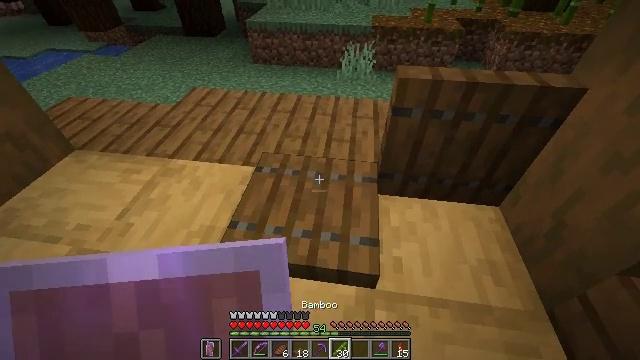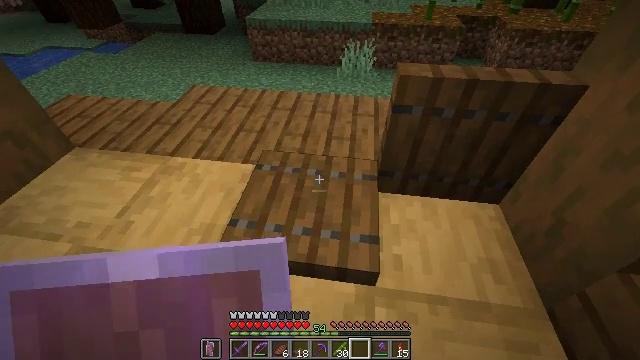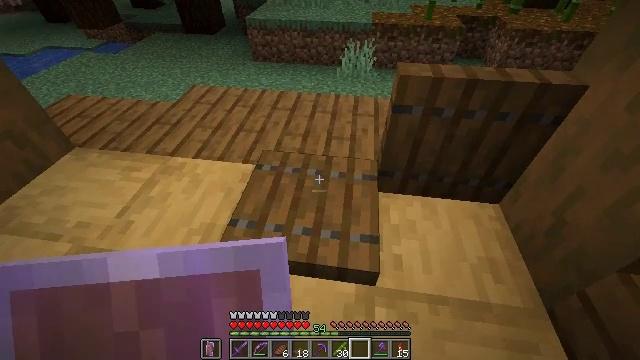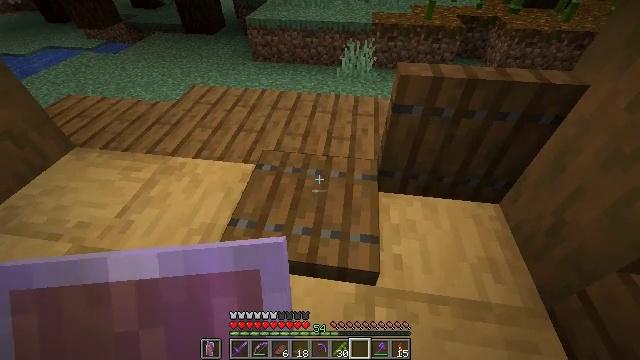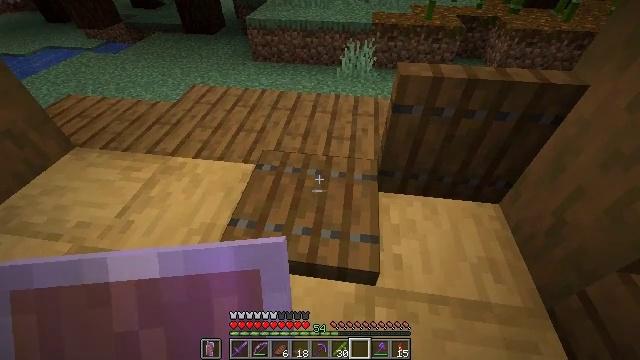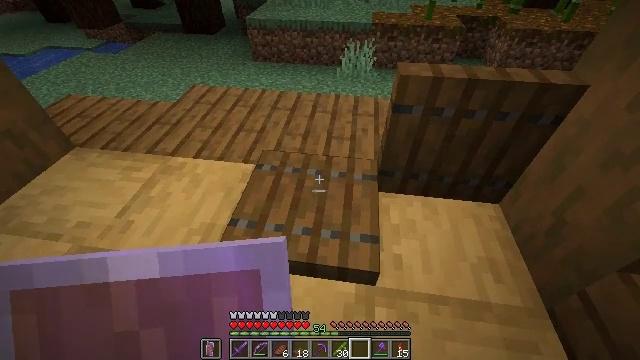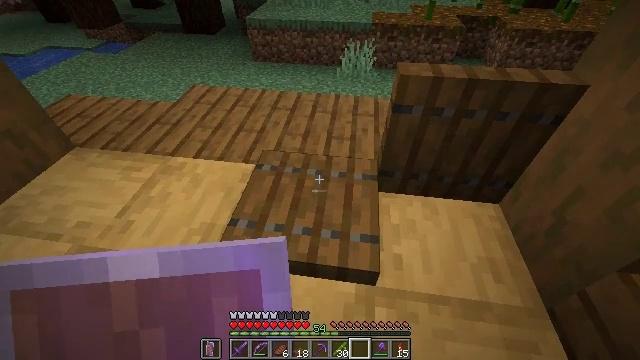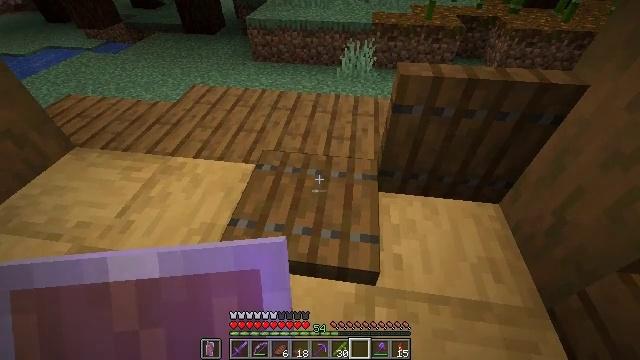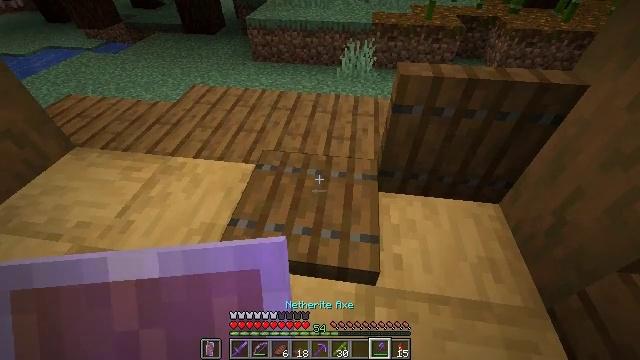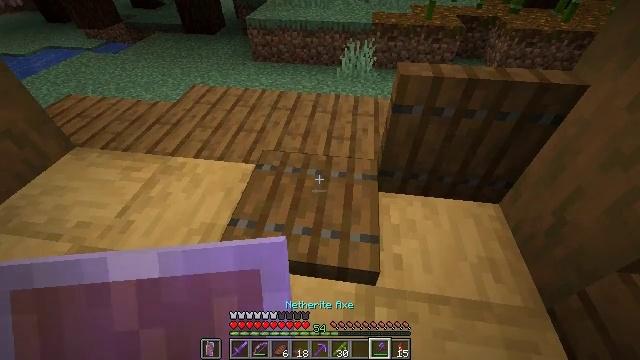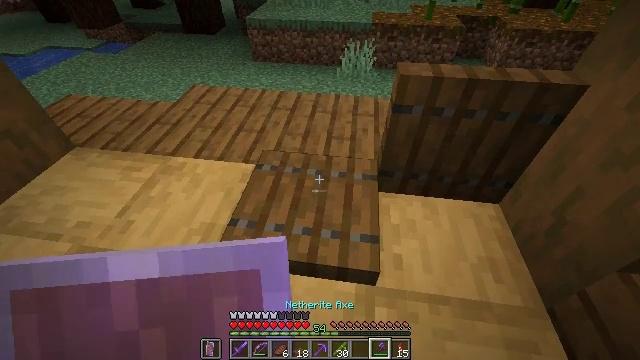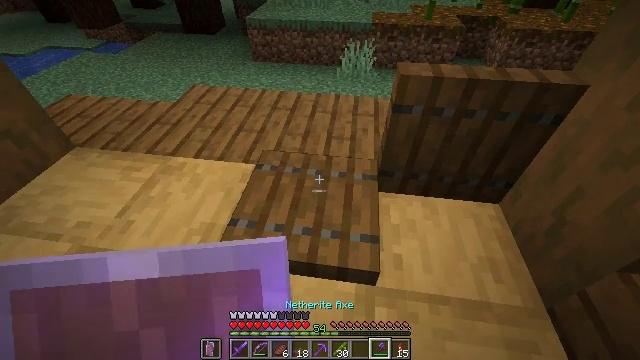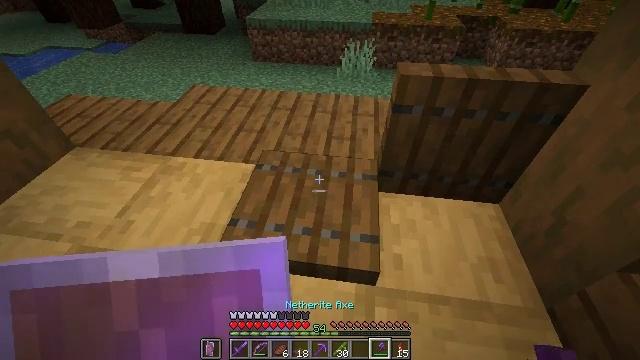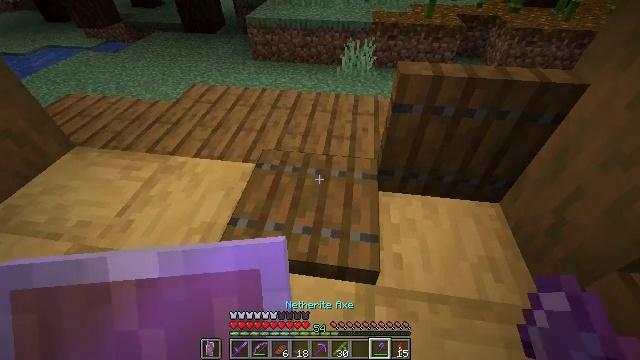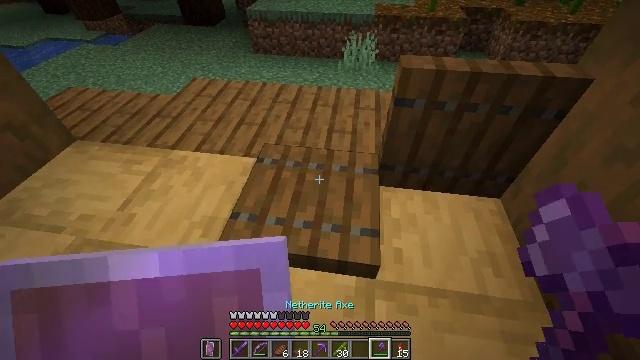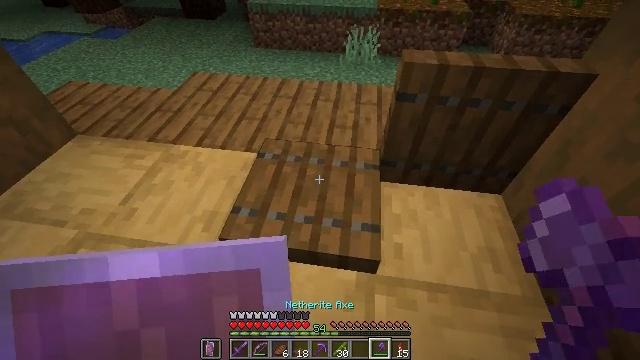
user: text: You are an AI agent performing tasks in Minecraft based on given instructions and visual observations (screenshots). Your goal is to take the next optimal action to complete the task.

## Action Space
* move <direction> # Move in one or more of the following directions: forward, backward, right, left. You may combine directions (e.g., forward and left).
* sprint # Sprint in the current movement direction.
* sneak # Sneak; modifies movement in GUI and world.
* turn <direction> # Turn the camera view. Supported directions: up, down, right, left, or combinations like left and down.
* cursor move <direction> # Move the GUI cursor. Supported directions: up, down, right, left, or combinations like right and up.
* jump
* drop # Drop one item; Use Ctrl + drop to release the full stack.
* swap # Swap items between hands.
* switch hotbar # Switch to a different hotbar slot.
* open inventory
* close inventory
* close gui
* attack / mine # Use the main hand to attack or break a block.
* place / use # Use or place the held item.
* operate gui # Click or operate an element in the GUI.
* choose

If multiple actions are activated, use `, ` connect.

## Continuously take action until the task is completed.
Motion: motion action
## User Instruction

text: Mine the spruce trapdoor by breaking it.
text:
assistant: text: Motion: no_op
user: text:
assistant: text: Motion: no_op
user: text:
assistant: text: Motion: no_op
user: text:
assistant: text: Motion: no_op
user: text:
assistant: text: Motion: no_op
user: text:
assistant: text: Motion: no_op
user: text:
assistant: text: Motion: no_op
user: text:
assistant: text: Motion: no_op
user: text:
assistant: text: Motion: no_op
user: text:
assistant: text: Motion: no_op
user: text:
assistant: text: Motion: no_op
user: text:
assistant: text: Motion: no_op
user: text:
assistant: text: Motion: no_op
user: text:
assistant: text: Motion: turn down
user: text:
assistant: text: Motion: turn down
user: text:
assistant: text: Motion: no_op
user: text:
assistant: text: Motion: no_op
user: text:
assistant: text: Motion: attack / mine
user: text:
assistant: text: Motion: attack / mine
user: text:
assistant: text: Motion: attack / mine
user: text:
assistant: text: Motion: attack / mine
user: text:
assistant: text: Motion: attack / mine
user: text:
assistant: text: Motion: attack / mine
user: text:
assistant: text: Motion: attack / mine
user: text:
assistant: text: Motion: attack / mine